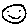
Label: smiley face